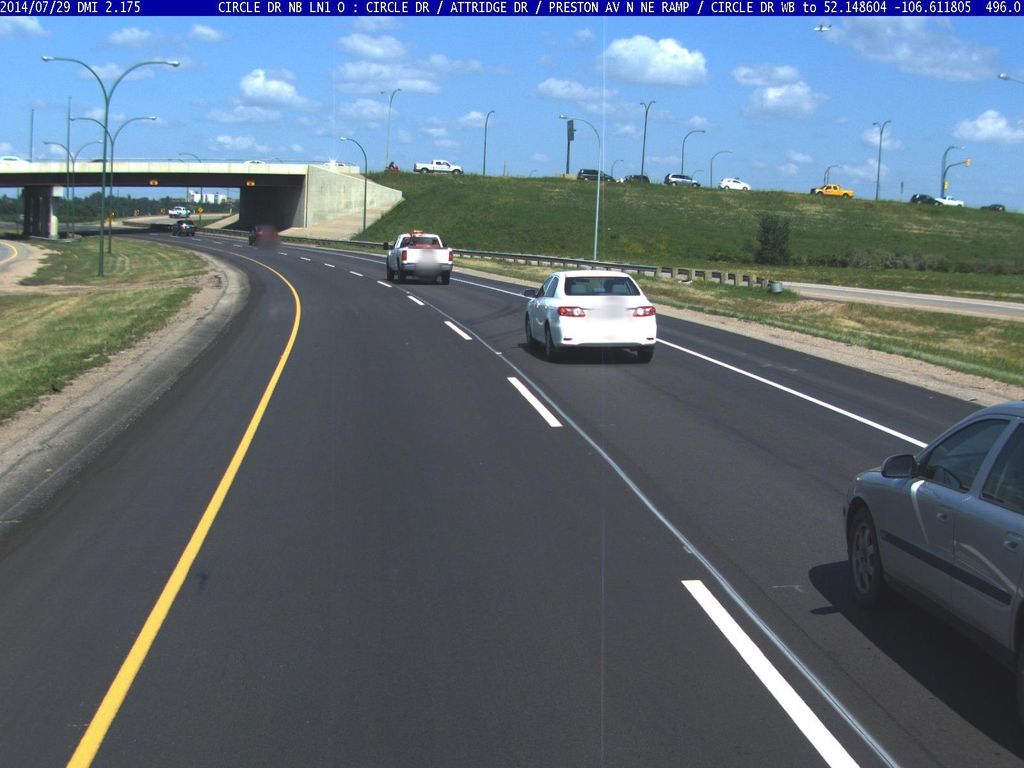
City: saskatoon